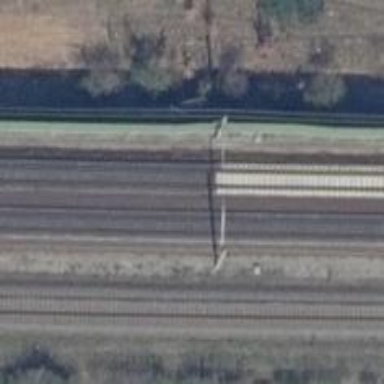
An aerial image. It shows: Milestone along the railway track with catenary mast.